Interaction volume radius: 5 \u00c5
Interaction volume height: 10 \u00c5
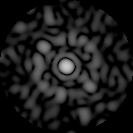
Disorder parameter: 0.8959